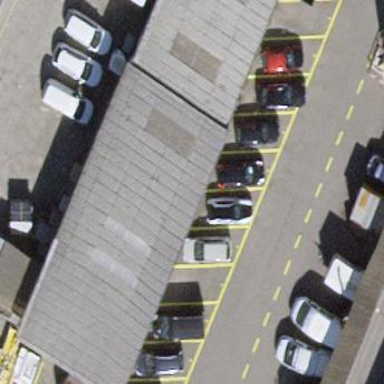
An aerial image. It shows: Street-side parking area.